Interaction volume radius: 10 \u00c5
Interaction volume height: 25 \u00c5
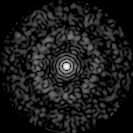
Disorder parameter: 0.8476